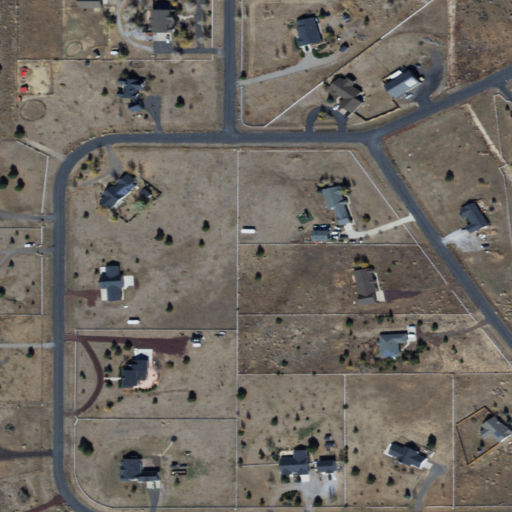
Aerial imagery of plain(s) in Arizona named Lenox Park containing open development, low intensity development, medium intensity development, grassland, shrub, and evergreen forest